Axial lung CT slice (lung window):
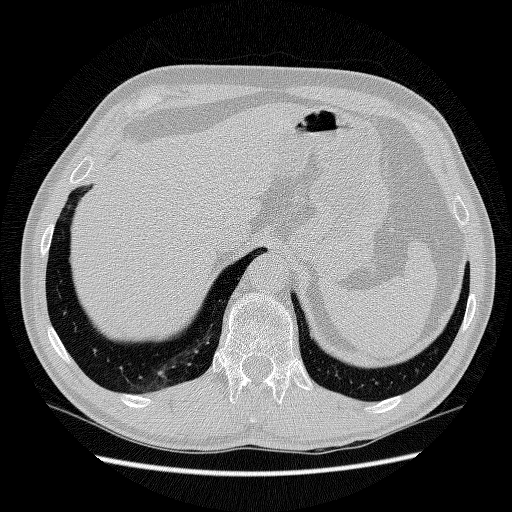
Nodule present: no